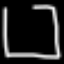
Label: square